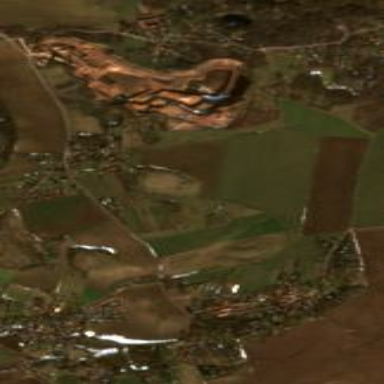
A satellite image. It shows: Picturesque farmland scene.